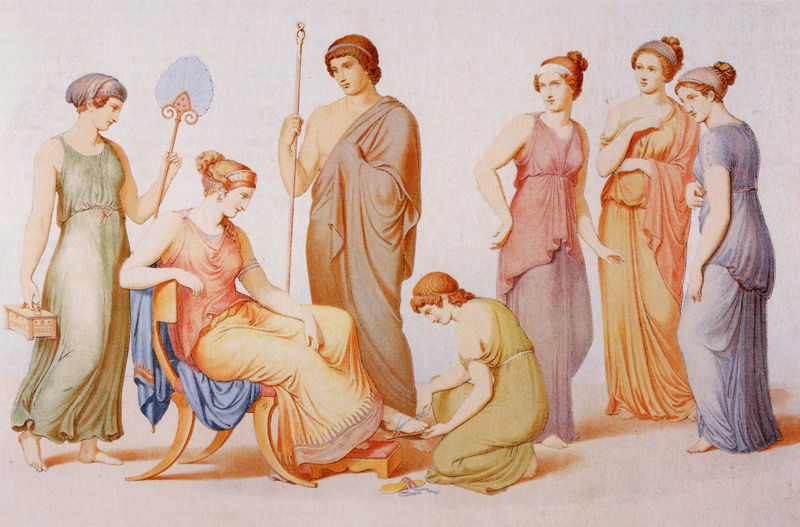
Titel: Gruppe der Helena
Künstler: Franz Riepenhausen
Standort: Frankfurt (am Main)
Institution: Freies Deutsches Hochstift / Goethe-Museum
Schlagwörter: blau, feder, fuß, gemälde, gruppe, haut, mann, schatten, umhang, weiß, frauen, gelb, grün, menschen, mädchen, sitzen, bunt, damen, frau, frisur, frisuren, haar, hell, holz, kleid, kleider, männer, orange, pastell, reden, schmuck, skizze, stuhl, zeichnung, blick, gürtel, rot, tuch, fächer, haube, mode, jung, arme, band, diener, dienerin, falten, stehen, stirnband, bild, schauen, gewand, haare, sessel, sitzend, stehend, tücher, adel, gewänder, klassizismus, brosche, krone, locken, prinzessin, rosa, stock, relief, dutt, farbig, füße, lehne, perspektive, beobachten, schuhe, stab, farben, farbe, lila, haarband, hocker, schemel, falte, grazien, kopftuch, wandmalerei, korb, wedel, sandalen, faltenwurf, stola, pink, rothaarig, barfuss, antike, ausziehen, gebogen, knien, koloriert, anprobieren, schuh, mythologie, göttin, rom, kasten, römer, ein, harem, sandale, jüngling, stuhlbeine, hüfte, antik, griechen, götter, toga, griechisch, musen, griechenland, sieben, kostüme, antikisierend, präraffaeliten, sklavin, königin, stange, hermes, hera, binden, schatulle, körbchen, bänder, sechs, klassik, tunika, dienerinnen, kästchen, haartracht, zepter, apollo, römisch, römerin, pompeji, klassizistisch, kassette, schuster, göttinnen, bleu, kleide, togas, aphrodite, hellas, hellenisch, trhon, amtike, gürtrl, pinkt, handkoloriert, herrin, schnüren, fußpflege, römerinnen, pediküre, asd, domina, kästcheh, zeoter, 19. jahrhundert, fächer#, sandal, 7, kein hintergrund, fömerinnen